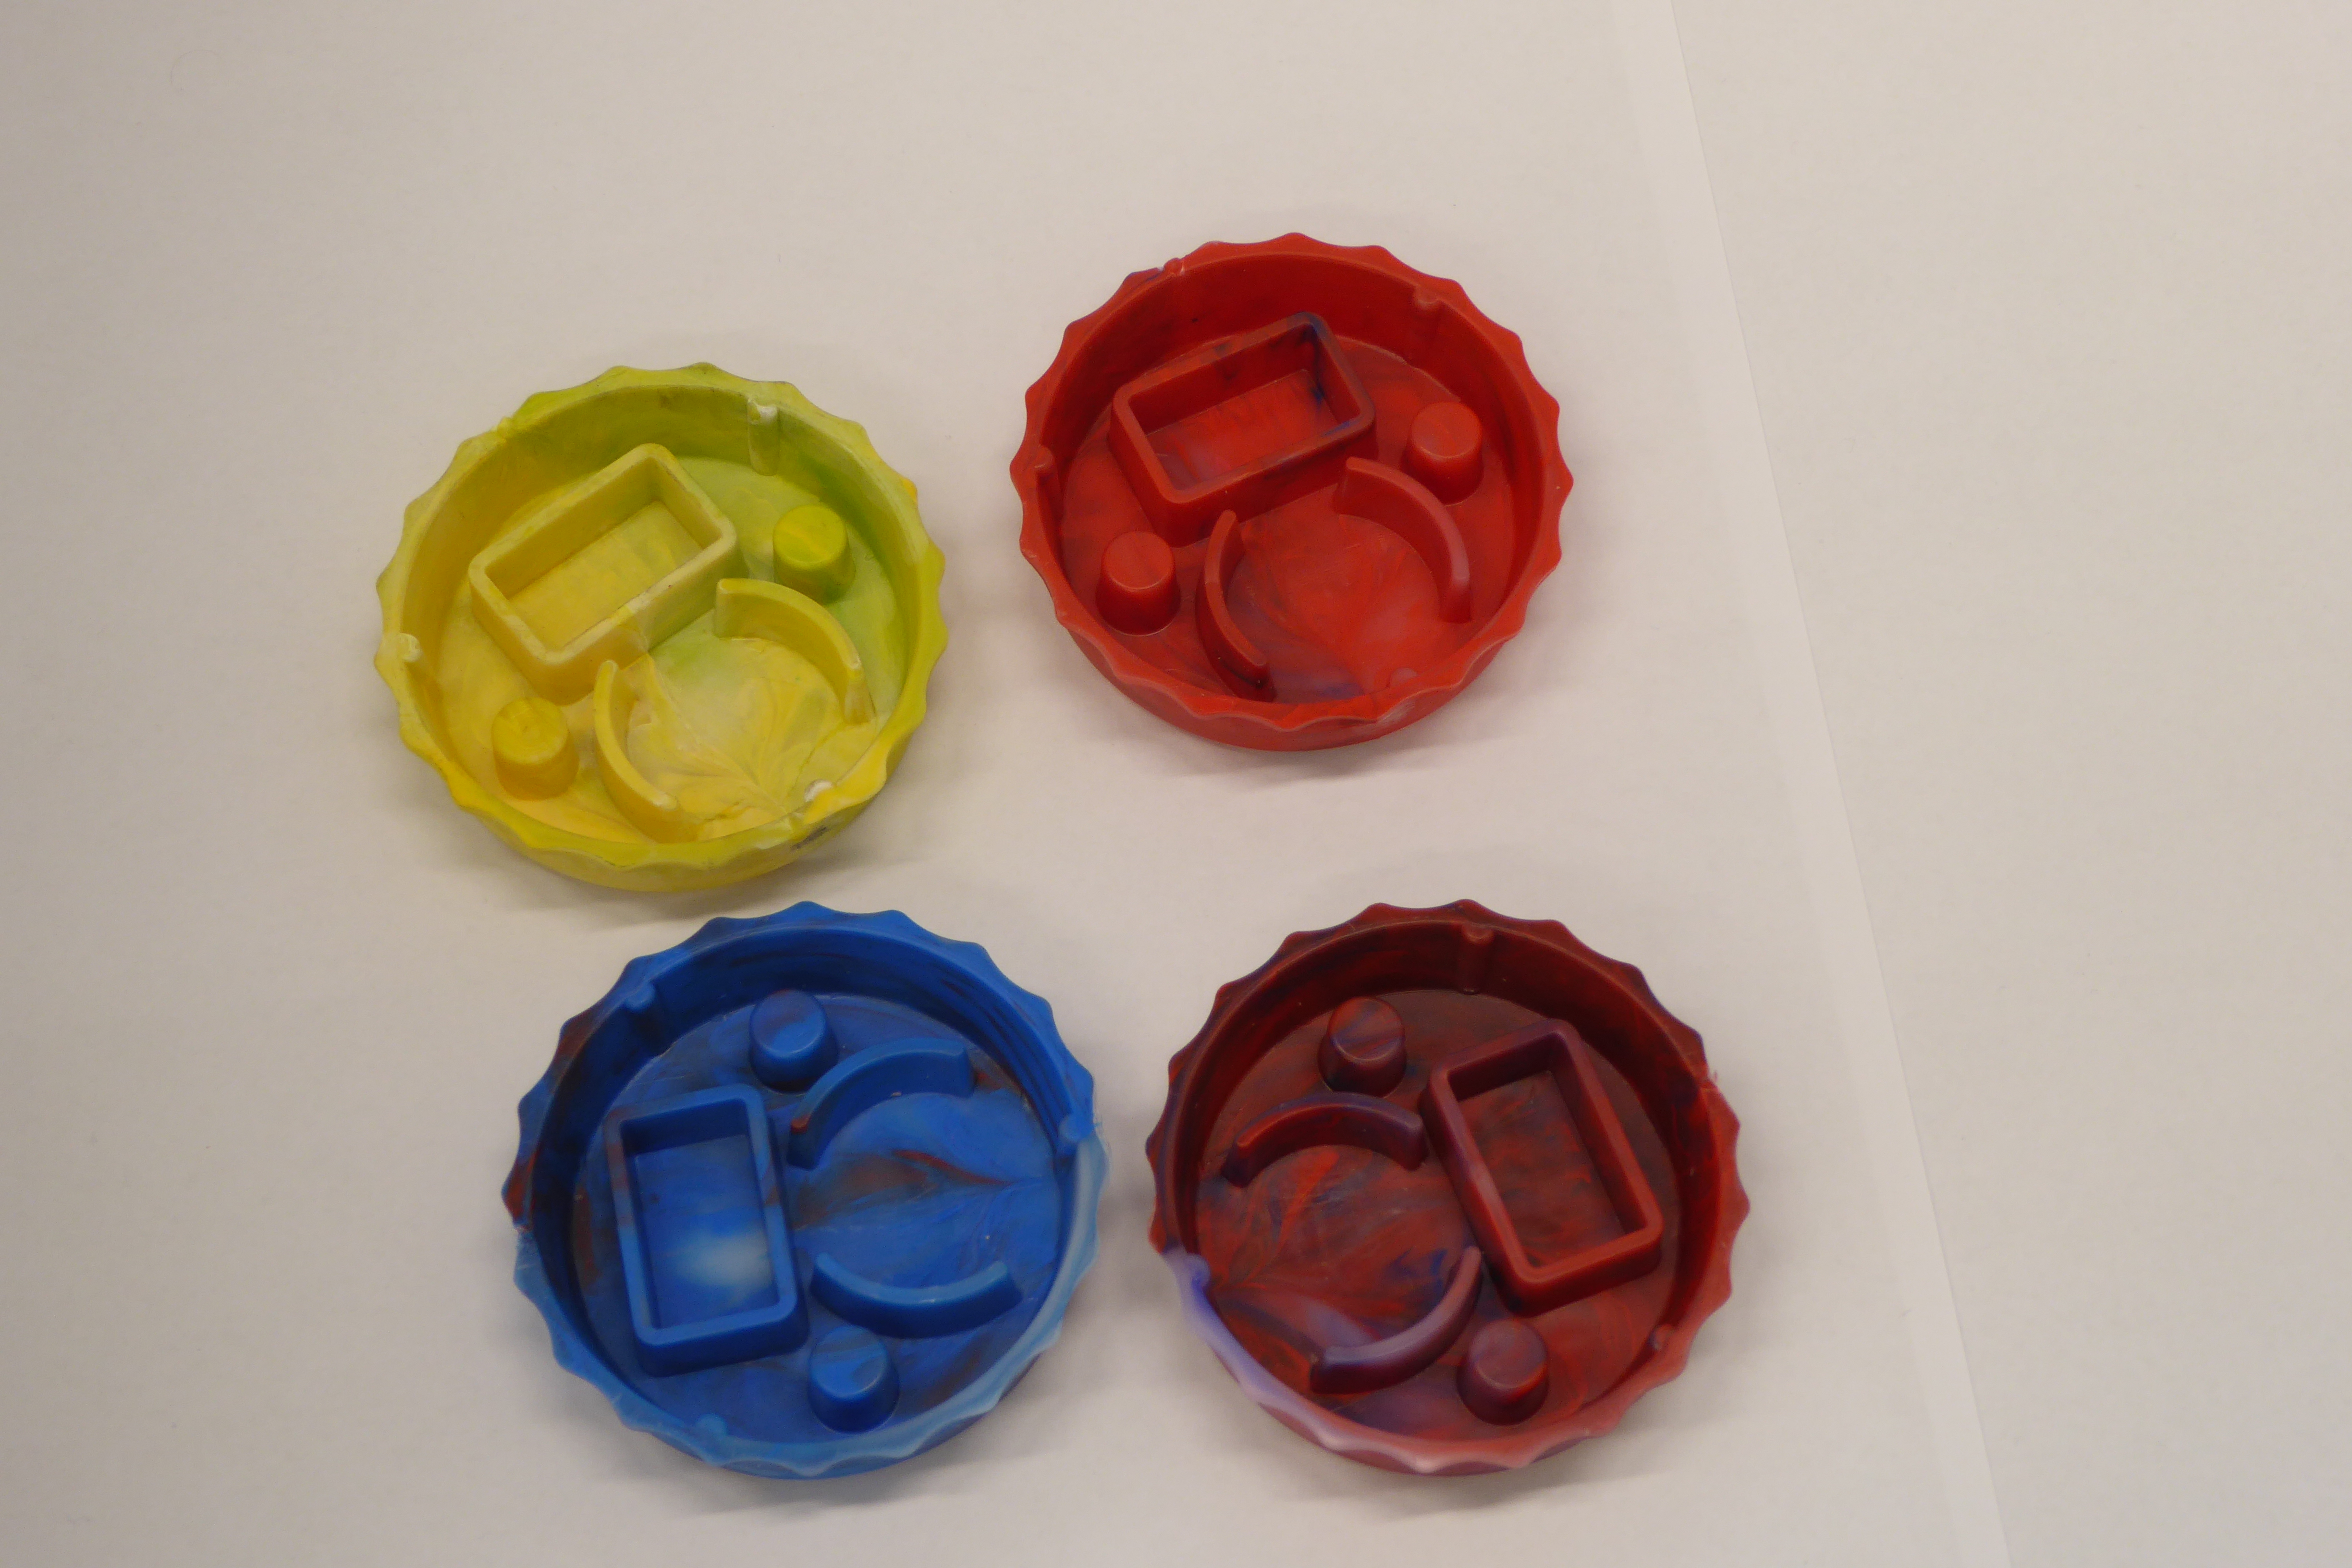
Label: Bottle Opener - Cover